Question: I have read the following:
<URL>
So far I have only used MongoDB with NodeJS and I want to be able to learn MySQL for any of my relational database needs. While researching MySQL & NodeJS I have found repositories for MySQL2 and it has nothing related to the MySQL website. I'm guessing that there have been API's created that make it faster for developing with languages like NodeJS & Ruby. From a NodeJS standpoint, I'm guessing that I still run the regular MySQL database on my server, but I need to interact with it using these new API's. Like:
<URL>
I have seen a site where they do performance benchmarks and NodeJS & MySQL come in very low for performance and NodeJS & MySQL2 very high.
Source for this info:
<URL>
Image from that post:

Do I simply use the regular MySQL database on my server and use this mysql2 API or is there a different implementation of MySQL that works with this API?
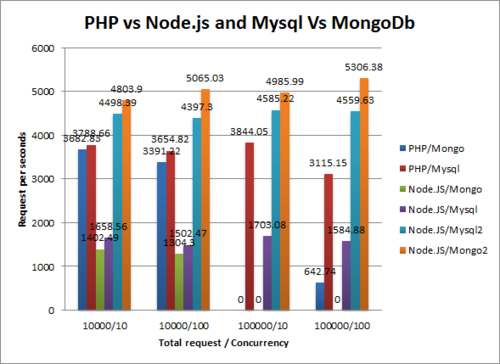
Answer: This is just 2 different APIs written by regular people. Difference is in syntax of commands and maybe in performance, just install both, make your own tests for your goals and choose one you think is more suitable for you.
Here is a <URL>: